Question: I am using the data table, In which one column contains input field.
Now the problem is when I tried to update this field if the pagination is there only the current page data is submitting instead of all fields

Any solution here?
:
'''
<form method="POST">
<div class="table-responsive">
<table id="dataTablesFullDesc" class="table table-striped table-hover">
<thead>
<tr>
<th>
<?php _e('ID'); ?>
</th>
<th>
<?php _e('Project Name');?>
</th>
<th>
<?php _e('Status'); ?>
</th>
<th>
<?php _e('Assigned To'); ?>
</th>
<th>
<?php _e('Assigned By')?>
</th>
<th>
<?php _e('Estimated Time'); ?>
</th>
<th>
<?php _e('Time spent ');?><i class="fa fa-exclamation-circle" data-toggle='tooltip' title='<?php echo __("It will show time spent for today.") ?>'></i></th>
<?php if($isEmployee) { ?>
<th>
<?php _e('Hours Worked today')?>
</th>
<?php } ?>
</tr>
</thead>
<?php if($isAdmin){ ?>
<tbody>
</tbody>
<?php }else{ ?>
<tbody>
<?php $i = 0 ;?>
<?php foreach ($issues as $issue) { ?>
<tr>
<td>
<?php echo $issue['id']; ?>
</td>
<td>
<?php if($issue['projectid'] != 0) { ?>
<a href='<?php if(in_array("manageProject",$perms)) { ?>?route=projects/manage&id=<?php echo $issue[' projectid ']; ?><?php } else echo "#"; ?>'>
<span><?php echo getSingleValue("projects","name",$issue['projectid']); ?> </span>
</a>
<?php }else{ ?>
<a href='#'>
<?php _e('None'); ?>
</a>
<?php } ?>
</td>
<input type="hidden" name="taskid[]" id="taskid" value="<?php echo $issue['id'] ?>">
<input type="hidden" name="timespent[]" id="timespent" value="<?php echo $issue['timespent'] ?>">
<td><b><?php echo $issue['name']; ?></b></td>
<td>
<?php if($issue['status'] == "To Do") echo "<span class='badge bg-green'>".__("To Do")."</span>"; ?>
<?php if($issue['status'] == "In Progress") echo "<span class='badge bg-blue'>".__("In Progress")."</span>"; ?>
<?php if($issue['status'] == "Done") echo "<span class='badge bg-gray'>".__("Done")."</span>"; ?>
<?php if($issue['status'] != "Done" && date('Y-m-d H:i', $issue['duedate']) < date('Y-m-d H:i') && $issue['duedate'] != "" || $issue['timespent'] > $issue['estimated_hrs']) echo "<span class='badge bg-red'>".__("Overdue")."</span>"; ?>
</td>
<!--<td><?php if($issue['duedate'] != "") echo date('d-m-Y h:i A', $issue['duedate']); else echo "<span class='text-muted'>".__("None")."</span>" ?></td>-->
<td>
<?php if($issue['adminid'] != 0) echo getSingleValue("people","name",$issue['adminid']); else echo "<span class='text-muted'>".__("Nobody")."</span>"; ?></td>
<td>
<?php if($issue['assignid'] != 0) echo getSingleValue("people","name",$issue['assignid']); else echo "<span class='text-muted'>".__("Nobody")."</span>"; ?></td>
<td>
<?php echo min_to_hours($issue['estimated_hrs']);?> Hours</td>
<?php $timesheets[$issue['id']] = isset($timesheets[$issue['id']])? $timesheets[$issue['id']]:0; ?>
<td>
<?php echo min_to_hours($timesheets[$issue['id']]); ?> Hours</td>
<?php if($isEmployee){ ?>
<td style="width: 14%;">
<div class="col-xs-12">
<div class="form-group">
<div class="input-group">
<input type="number" class="form-control" id="totalwork" name="totalwork[]" min="0.00" step="0.01" value="<?php echo $timesheets[$issue['id']]/60; ?>">
<input type="hidden" name="prevtimespent[]" value="<?php echo $timesheets[$issue['id']]; ?>" />
<span class="input-group-addon"><i class="fa fa-clock-o"></i></span>
</div>
</div>
</div>
</td>
<?php } ?>
</tr>
<?php } ?>
</tbody>
<?php } ?>
</table>
</div>
<?php if(isset($_GET['date'])){ ?>
<input type="hidden" id="dateadded" name="dateadded" value="<?php echo $_GET['date']; ?>">
<?php } ?>
<input type="hidden" name="action" value="updateTimesheet">
<input type="hidden" name="route" value="issues/all&date=<?php echo $_GET['date']; ?>">
<input type="hidden" name="routeid" value="">
<input type="hidden" name="section" value="">
<?php if($isEmployee){ ?>
<!--month dropdown-->
<?php if(isset($_GET['peopleid'])){
$peopleid = $_GET['peopleid'];
}else{
global $liu;
$peopleid = $liu['id'];
} ?>
<div class="pull-left">
<select class="form-control select2 select2-hidden-accessible " onchange="window.location.href='?route=issues/all&date='+this.value+'&peopleid='+<?php echo $peopleid; ?>" id="respondid" name="respondid" style="width: 100%;" tabindex="-1" aria-hidden="true">
<?php global $date;
for($i=1;$i<=12;$i++){
$m = str_pad($i, 2, '0', STR_PAD_LEFT);
echo $first_date = date('Y-'.$m.'-01');
echo $last_date = date('Y-'.$m.'-t');
$_GET['date'] = isset($_GET['date'])? $_GET['date']: date('Y-m-d');
?>
<option value="<?php echo date('Y-'.$m.'-01');?>" <?php if(($first_date <= $_GET['date']) &&($last_date >= $_GET['date']) ) {echo "selected";} if((!$_GET['date']) && ($first_date <= $date) &&($last_date >= $date) ){echo "selected";}?> ><?php echo date('M', mktime(0, 0, 0, $i, 1)); ?> </option>
<?php } ?>
</select>
</div>
<?php } ?>
<?php $previousDate = strftime('%Y-%m-%d',(strtotime($timesheetDaysUpdate.'days ago')));?>
<!--check the limit for update limit or restrict user to upload others timesheet-->
<?php if((!isset($_GET['peopleid'])) || $liu['id'] == $_GET['peopleid']){ ?>
<?php if(isset($_GET['date']) && $_GET['date']<=$previousDate){ ?>
<div class="pull-right"><button type="submit" class="btn btn-danger btn-sm" disabled><i class="fa fa-hourglass-half"></i> <?php _e('UPDATE TIME SHEET'); ?></button></div>
<?php }else{ ?>
<div class="pull-right"><button type="submit" class="btn btn-danger btn-sm"><i class="fa fa-hourglass-half"></i> <?php _e('UPDATE TIME SHEET'); ?></button></div>
<?php }}?>
</form>
'''
I am using an array for input fields to submit the data.if the form is spread over pages then it's only catching the data for the current page
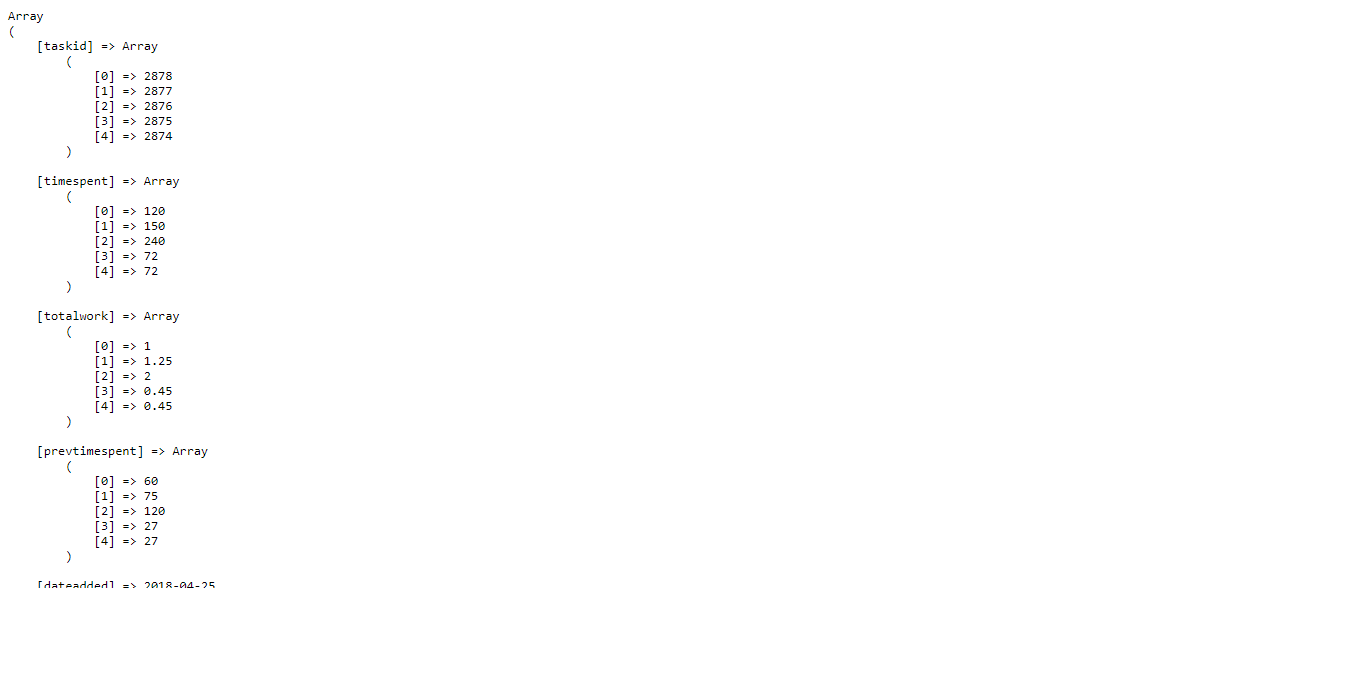
Answer: You're not updating your underlying data so that is probably your issue. I've had a small play and this looks like it might get you started:
'''
var table = $('#example').DataTable({
columnDefs: [{
targets: [2],
render: function(data, type, row, meta) {
return '<input class="form-control totalwork" min="0.00" step="0.01" type="number" value="${data}" />'
},
orderDataType: "dom-value"
}]
});
$(".btn-primary").click(function() {
console.log(table.data())
});
$(".totalwork").on("change", function() {
var cell = table.cell($(this).parent("td"));
cell.data($(this).val());
})
$.fn.dataTable.ext.order['dom-value'] = function(settings, col) {
return this.api().column(col, {
order: 'index'
}).nodes().map(function(td, i) {
return $('input', td).val();
});
};
'''
I'd also get your datatable to do more of the work! Here's a working <URL>.